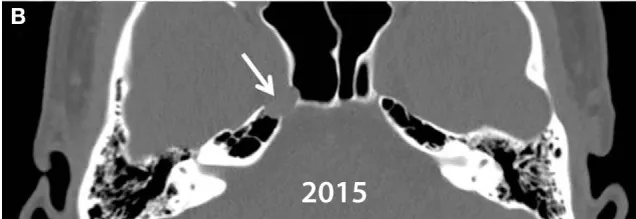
2015.
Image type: radiology (ct)